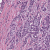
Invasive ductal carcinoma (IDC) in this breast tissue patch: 1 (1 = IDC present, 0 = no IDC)